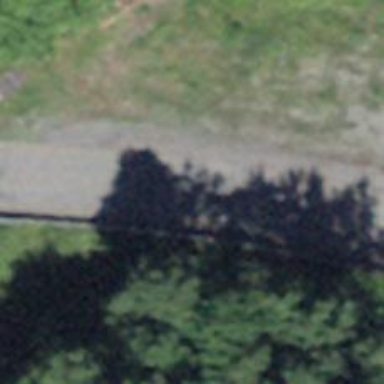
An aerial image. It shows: Unclassified road with asphalt surface. The track type is grade 1.